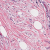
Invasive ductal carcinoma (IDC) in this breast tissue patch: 0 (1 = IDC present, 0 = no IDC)